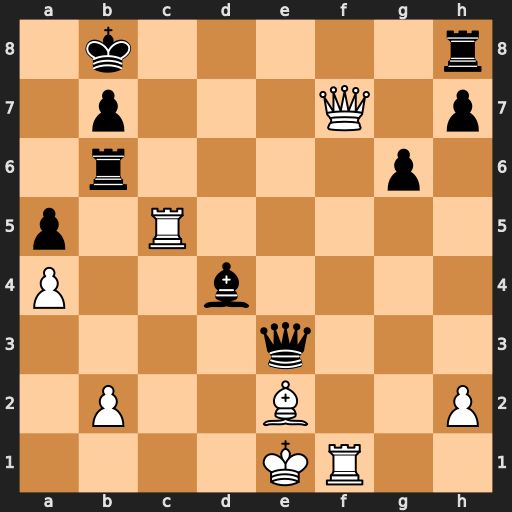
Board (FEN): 1k5r/1p3Q1p/1r4p1/p1R5/P2b4/4q3/1P2B2P/4KR2
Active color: w
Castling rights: -
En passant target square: -
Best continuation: Qc7+ Ka8 Rxa5+ Ra6 Rxa6+